Question: I have an app that has a top menu as shown in the fig below. This is almost constantly used in all activities. For layout I have defined it in a single xml file and use '<include>'to include it in every layout file.I want to know if there is a way in java coding to avoid declaring all the imageButtons, and then using 'findViewById' and 'onclick' events for them , in each activity. The top four icons will act as menu and be available in all layouts and activities
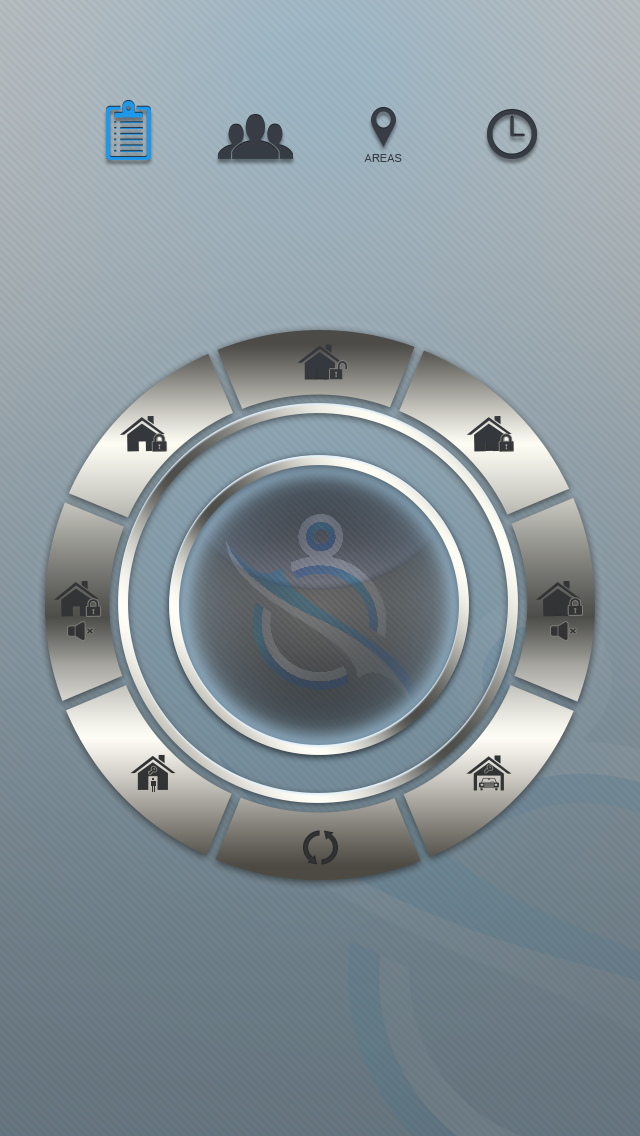
Answer: Although you have accepted an answer I disagree that the Application class should be used to host global methods. It can be used for maintaining global state but that's a different matter.
As others have said, use inheritance by creating a base Activity class then extend that for all of your other Activities. To make things easier, however, you can define the onClick method to be used for each of your buttons in the layout file itself by using (for example)...
'''
android:onClick="myOnClickMethod"
'''
As long as the base Activity defines a public method called myOnClickMethod (or whatever method name you choose) with a void return and which accepts a View parameter it will work without the need to implement View.OnClickListener and without having to set the listener in Java code. Example
'''
public class MyBaseActivity extends Activity {
public void myOnClickMethod(View v) {
// Get the resource id of v and use switch / case to perform action needed
}
}
'''
That's all you need.